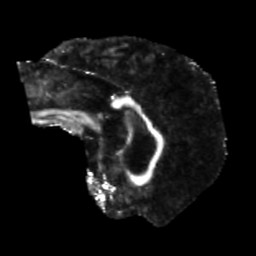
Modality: FA
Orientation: sagittal
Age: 64
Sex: male
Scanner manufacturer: siemens
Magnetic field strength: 3 T
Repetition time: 5.25 s
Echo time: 0.08 s